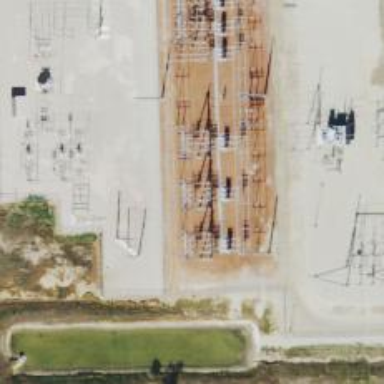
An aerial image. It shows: Switch used for power control.